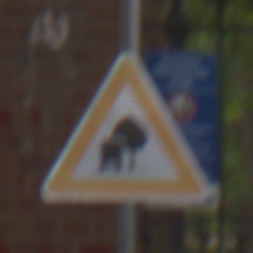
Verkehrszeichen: UnzureichendesLichtraumprofil
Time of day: MorningAfternoon
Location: Outdoor (Urban)
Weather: Overcast
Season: NotSpecified
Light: Natural